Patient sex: M
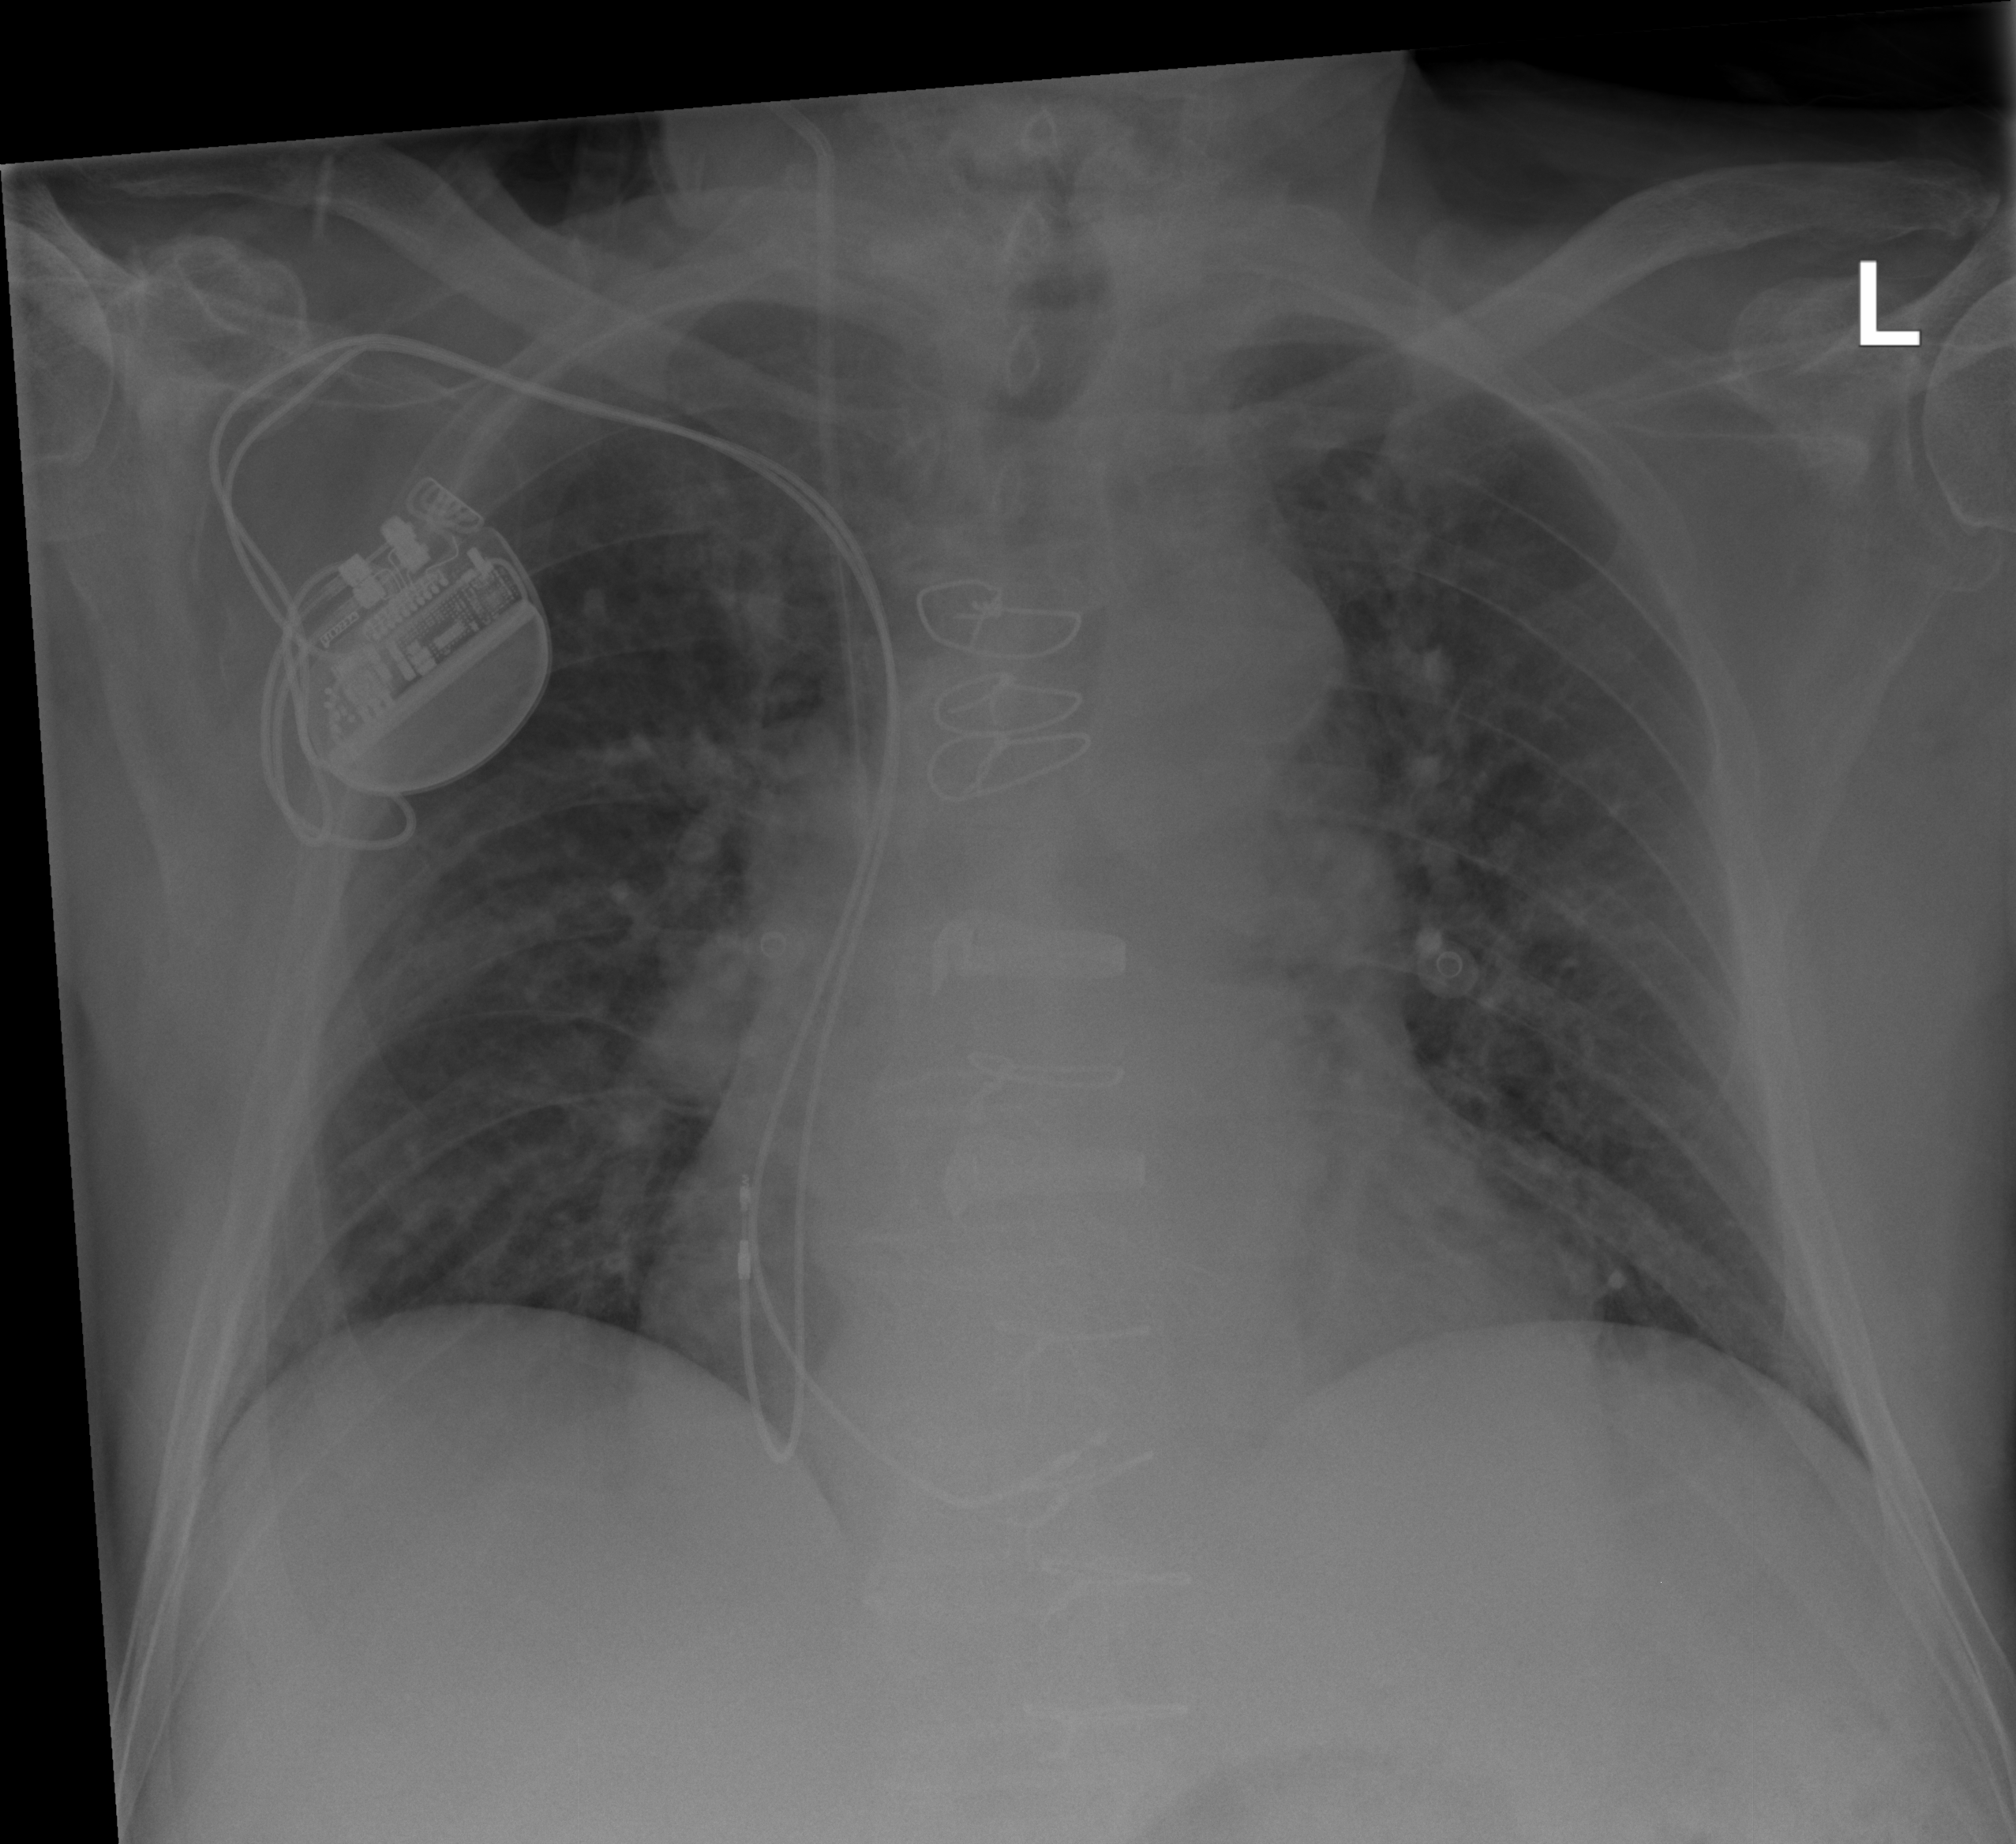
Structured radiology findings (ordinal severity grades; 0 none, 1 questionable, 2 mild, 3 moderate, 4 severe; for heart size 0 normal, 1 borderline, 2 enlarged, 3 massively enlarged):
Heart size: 2
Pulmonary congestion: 2
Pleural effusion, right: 0
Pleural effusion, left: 0
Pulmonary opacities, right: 1
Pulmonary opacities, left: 1
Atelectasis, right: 2
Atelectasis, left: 0